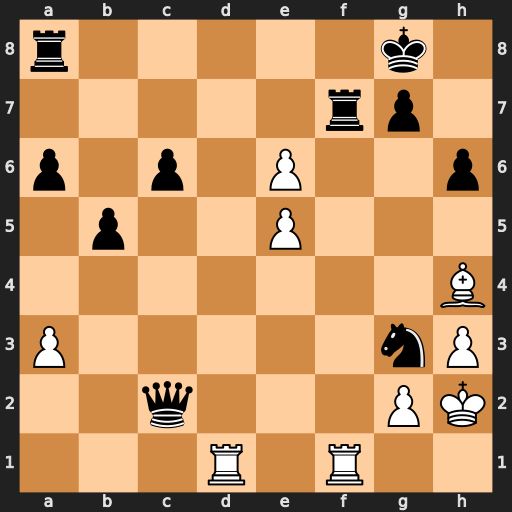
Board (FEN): r5k1/5rp1/p1p1P2p/1p2P3/7B/P5nP/2q3PK/3R1R2
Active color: w
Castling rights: -
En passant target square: -
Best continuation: exf7+ Kf8 Bxg3